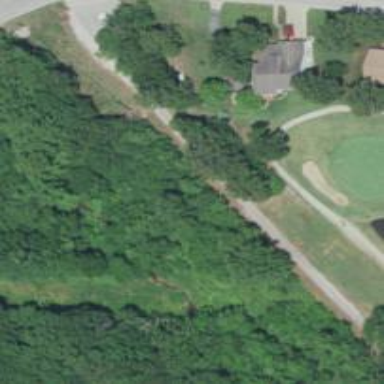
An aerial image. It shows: Abandoned railway track beside cycleway.